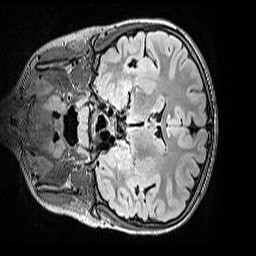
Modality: FLAIR
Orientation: coronal
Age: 11
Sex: female
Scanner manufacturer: siemens
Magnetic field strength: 3 T
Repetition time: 5 s
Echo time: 0.388 s